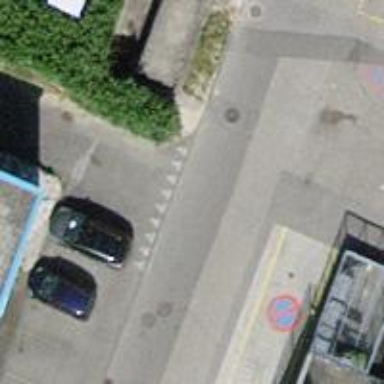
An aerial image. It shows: Unmarked crossing on asphalt footway.